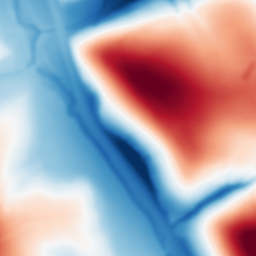
Category: multiscale
Decomposition family: dog_multiscale
Decomposition parameters: sigma_ratio: 2
n_scales: 5
base_sigma: 2
Upsampling method: cubic_mitchell
Upsampling parameters: scale: 2
Upsampling scale: 2